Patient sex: F
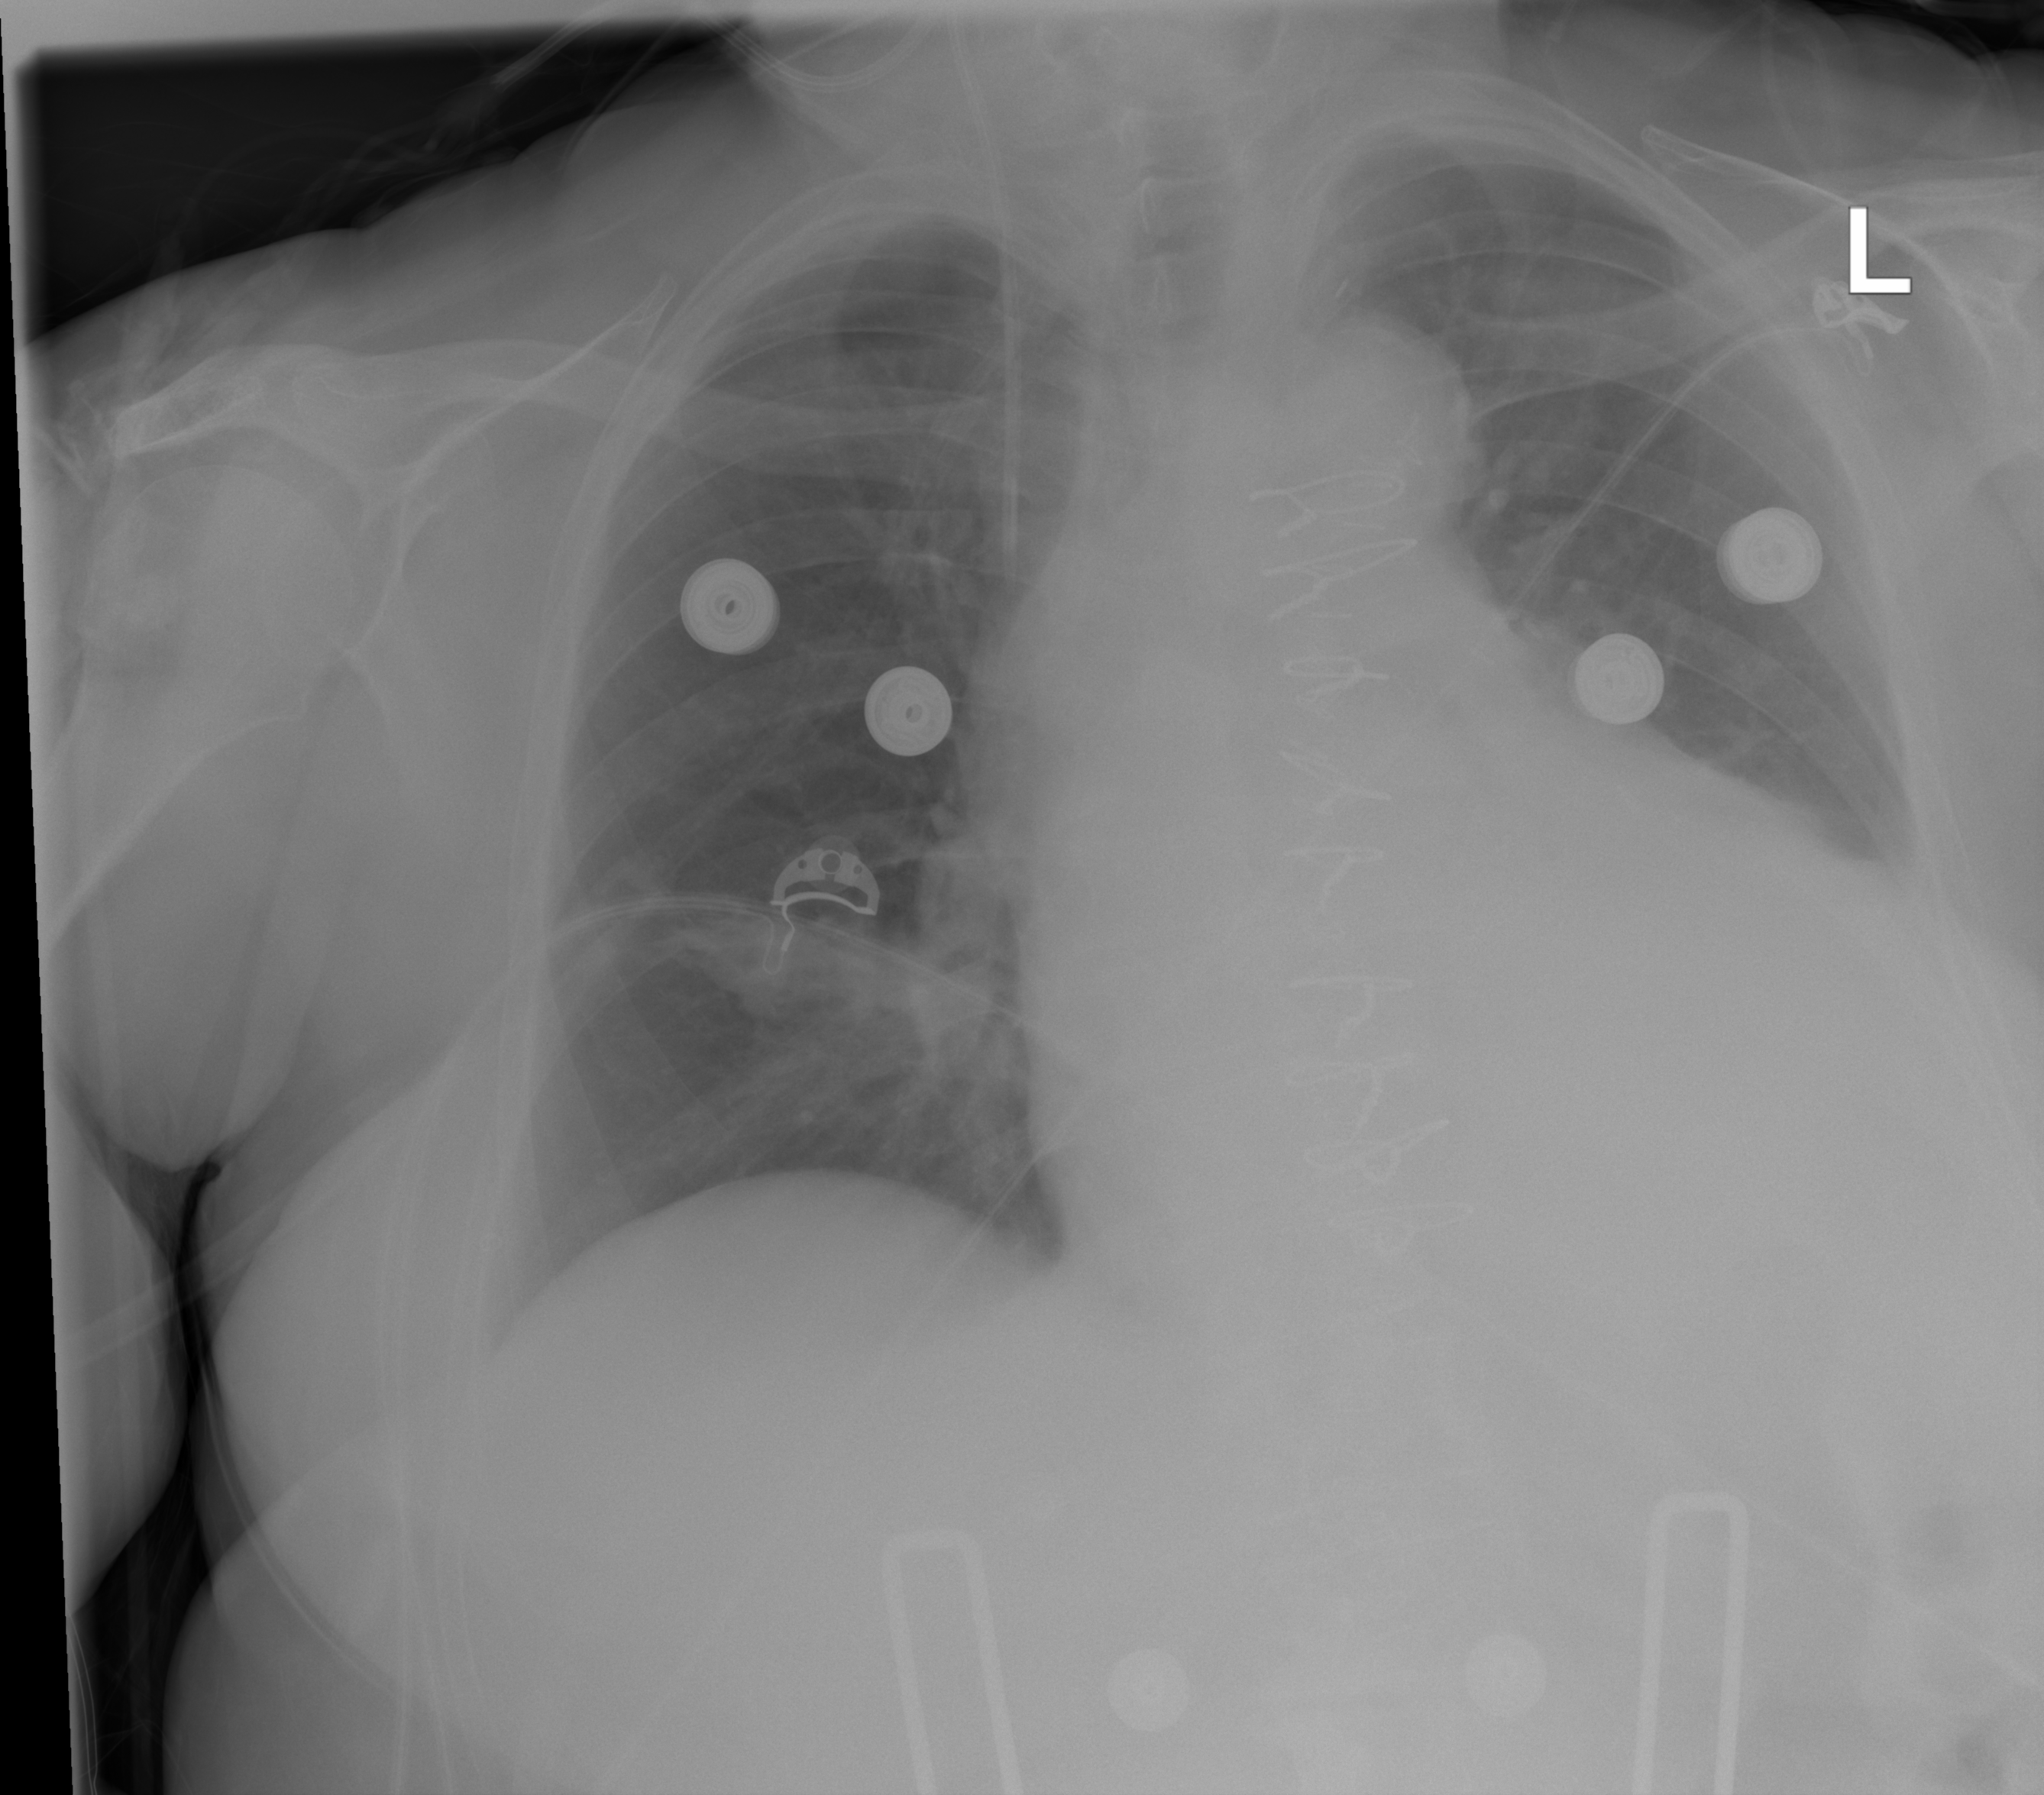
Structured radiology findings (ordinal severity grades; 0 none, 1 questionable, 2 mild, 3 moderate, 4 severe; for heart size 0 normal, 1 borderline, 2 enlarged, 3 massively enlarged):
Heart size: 2
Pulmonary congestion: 0
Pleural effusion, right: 0
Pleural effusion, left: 1
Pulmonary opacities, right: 0
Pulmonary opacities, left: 0
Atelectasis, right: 2
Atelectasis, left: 2